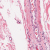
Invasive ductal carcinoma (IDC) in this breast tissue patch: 0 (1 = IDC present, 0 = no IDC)